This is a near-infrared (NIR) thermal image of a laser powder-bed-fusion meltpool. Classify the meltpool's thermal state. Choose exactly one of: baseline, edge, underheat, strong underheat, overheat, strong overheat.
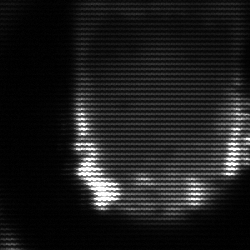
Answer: baseline